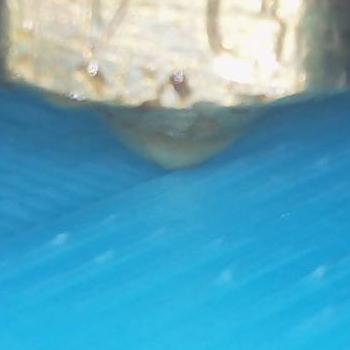
Flow rate: 105%